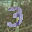
Label: 3